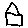
Label: house